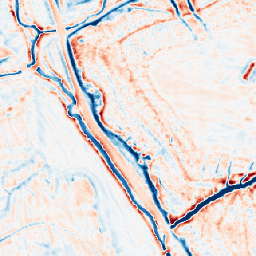
Category: edge_preserving
Decomposition family: bilateral
Decomposition parameters: d: 15
sigma_color: 100
sigma_space: 25
Upsampling method: area
Upsampling parameters: scale: 4
Upsampling scale: 4